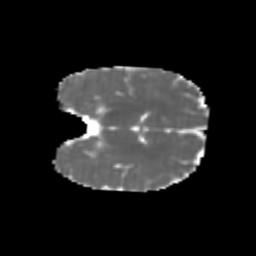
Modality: MD
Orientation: coronal
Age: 6
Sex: male
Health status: healthy